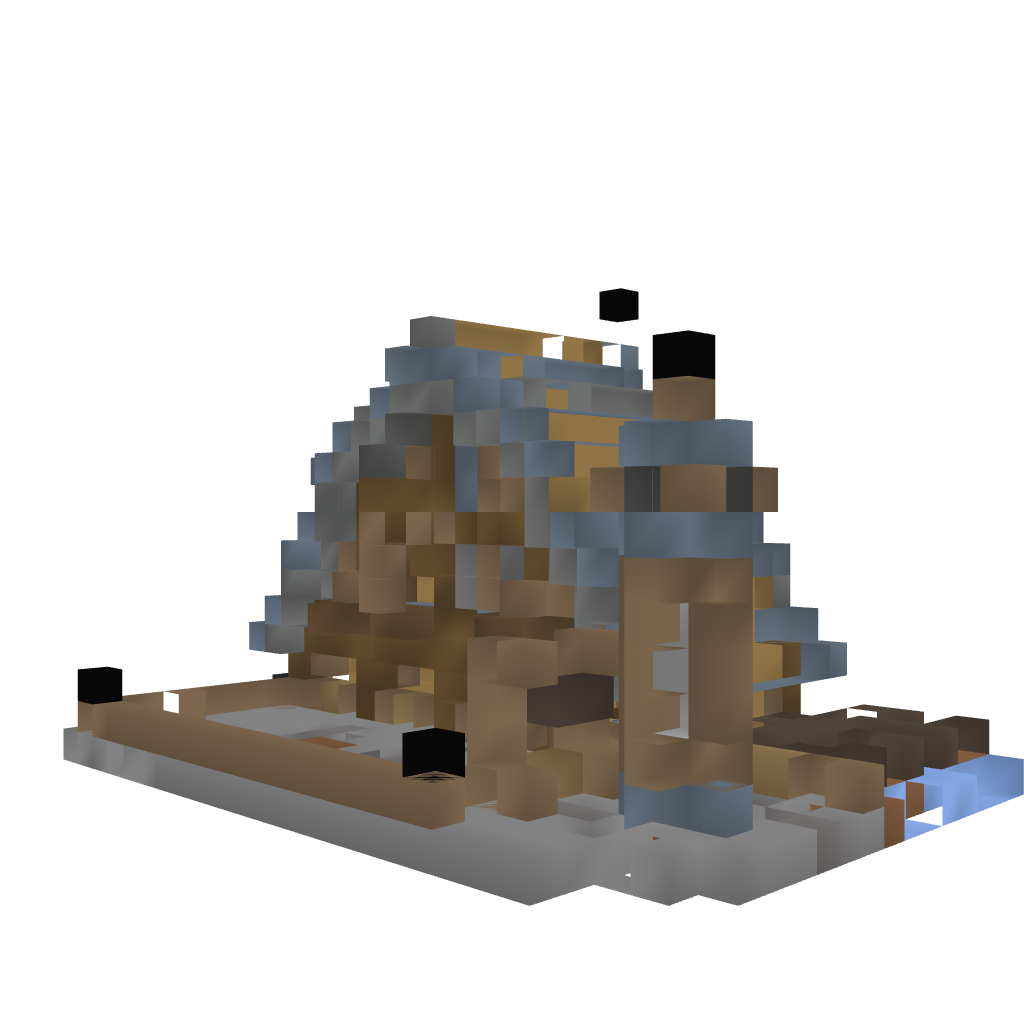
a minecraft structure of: Barn with Water Tower